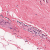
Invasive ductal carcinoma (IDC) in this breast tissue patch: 0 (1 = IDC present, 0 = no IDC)